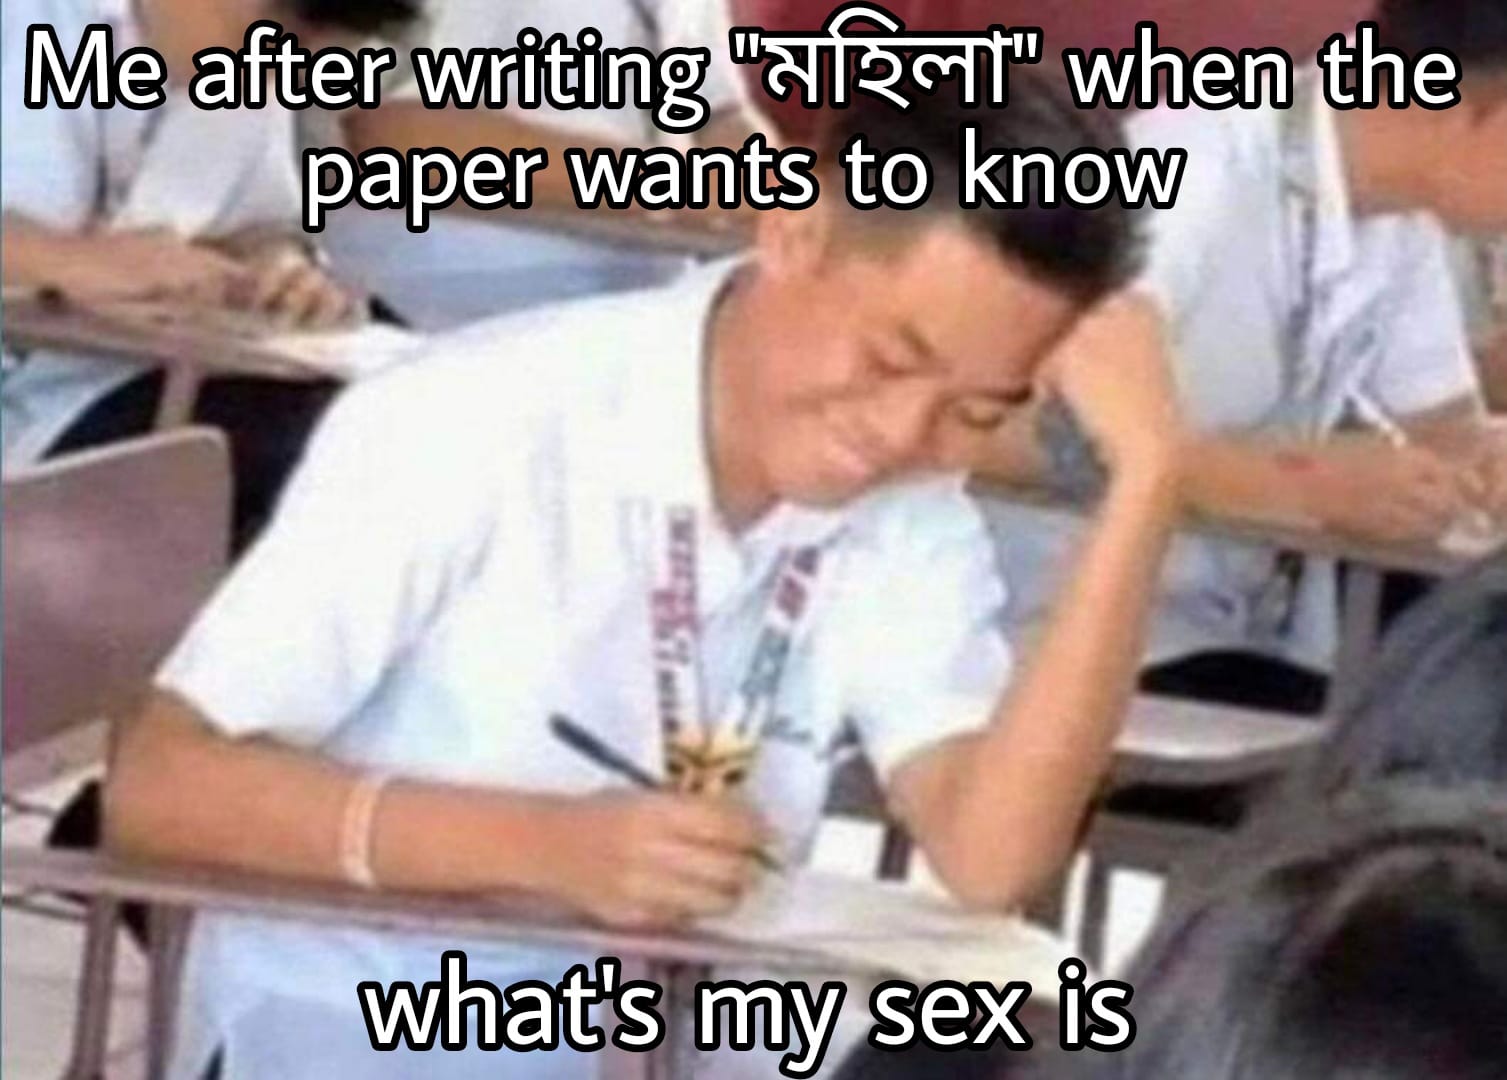
Caption: Me after writing "মহিলা" when the paper wants to know    what's my sex is
Label: hate